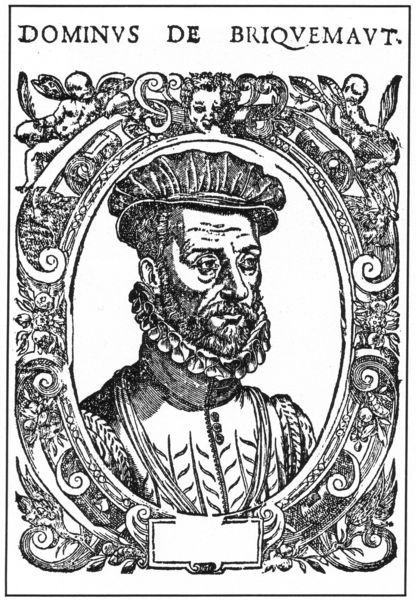
Titel: Bildnis des Francois de Beauvais, Herr von Briquemault
Institution: (Seriendruck)
Schlagwörter: mann, weiß, hut, mund, nase, ohr, schwarz, zeichnung, bart, mütze, augen, kragen, rahmen, halskrause, portrait, porträt, oval, engel, schrift, verzierung, knöpfe, druck, radierung, stich, text, girlanden, mittelalter, putten, latein, de, dominus, briquemaut